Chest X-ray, PA view. Patient: 16 years old, sex F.
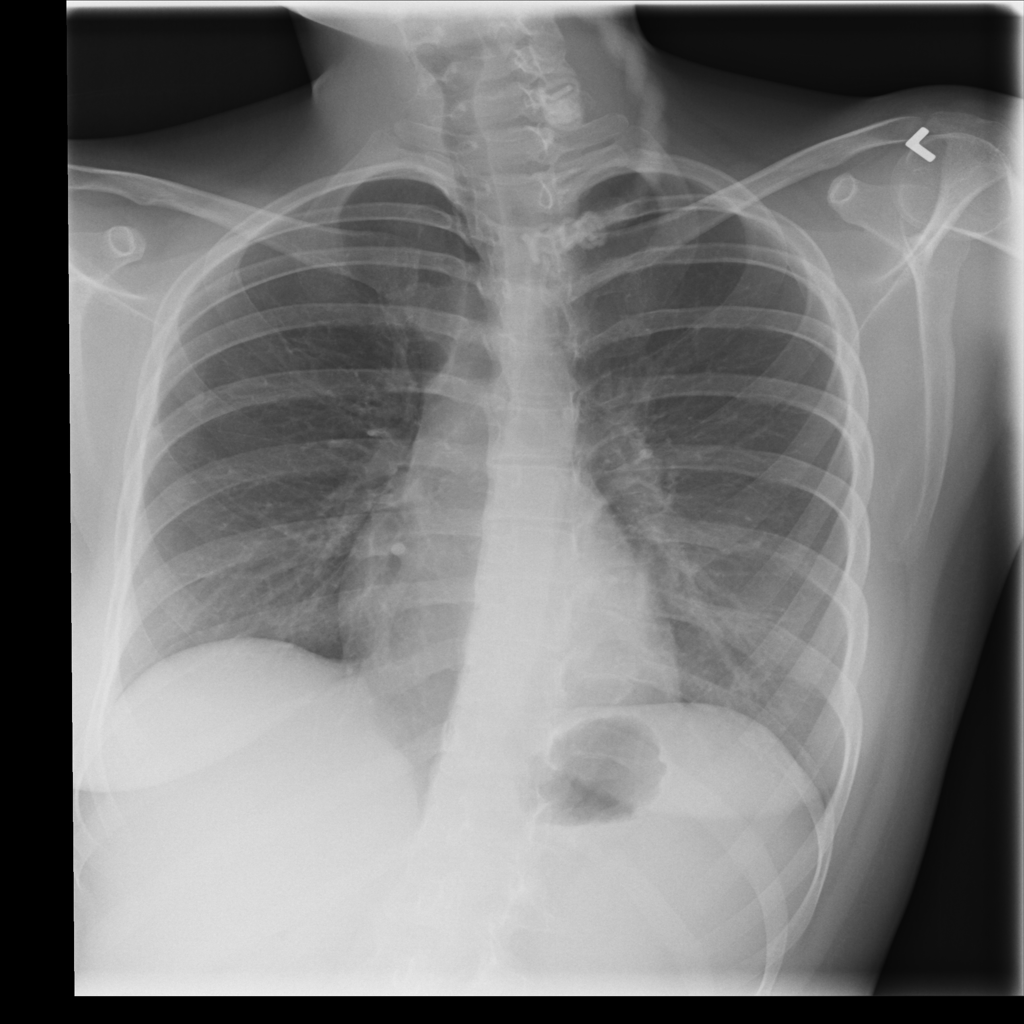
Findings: No Finding